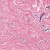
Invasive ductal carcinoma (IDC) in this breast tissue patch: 0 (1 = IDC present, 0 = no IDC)